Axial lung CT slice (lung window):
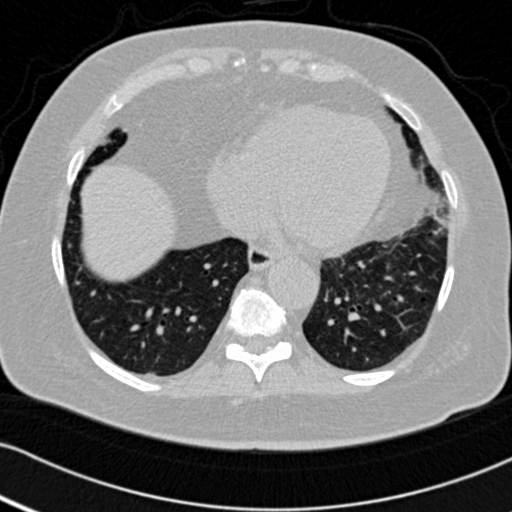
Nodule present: no